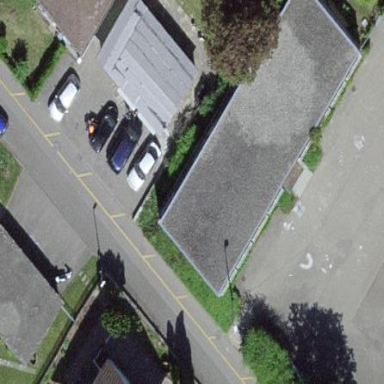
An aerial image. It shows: Kindergarten located within school building.